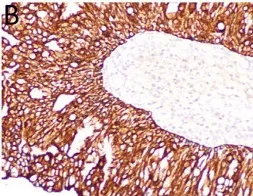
Immunohistochemistry showed tumor cells positively expressed CK.
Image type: pathology (immunostaining)